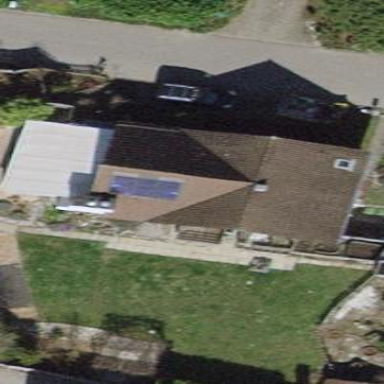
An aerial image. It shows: Detached building with gabled roof.